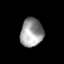
Tissue: prostate
Cell type: T cells
Senescence score: 0.75
Nuclear area (px): 635
Mean DAPI intensity: 153.115